Aerial crown-view tile of a tropical tree (Barro Colorado Island, Panama), acquired 20250512:
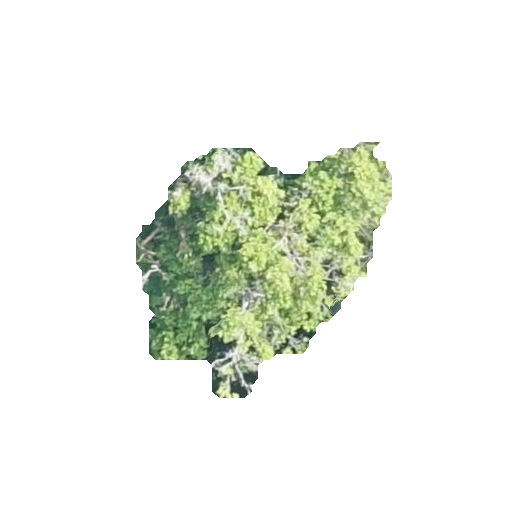
Species: Poulsenia armata
GBIF accepted scientific name: Poulsenia armata
Crown area: 62.536 m²